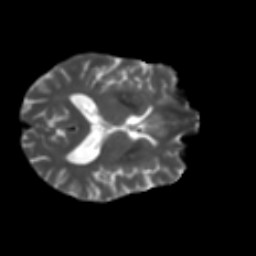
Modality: T2w
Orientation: axial
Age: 63
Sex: male
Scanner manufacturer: ge
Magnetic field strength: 3 T
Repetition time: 7.8 s
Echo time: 0.0611 s